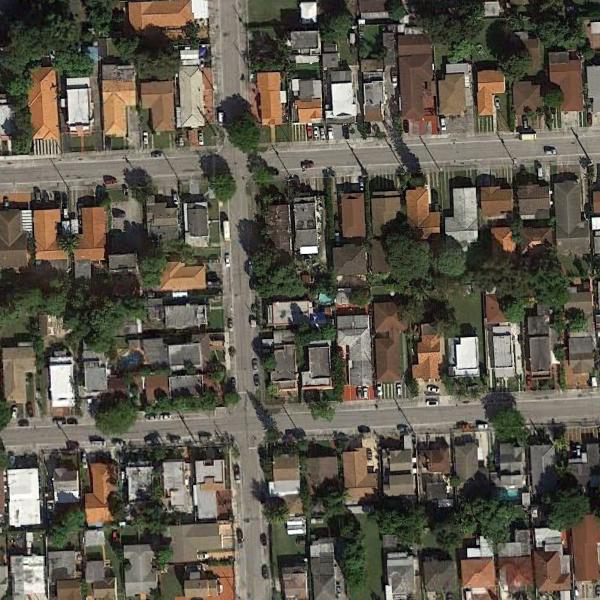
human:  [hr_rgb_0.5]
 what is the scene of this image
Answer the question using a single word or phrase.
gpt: dense residential